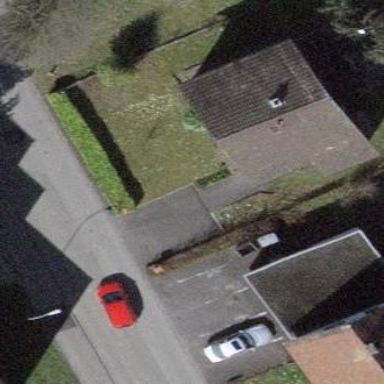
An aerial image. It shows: Detached building with gabled roof.